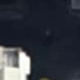
Vehicle type: Motorcycle